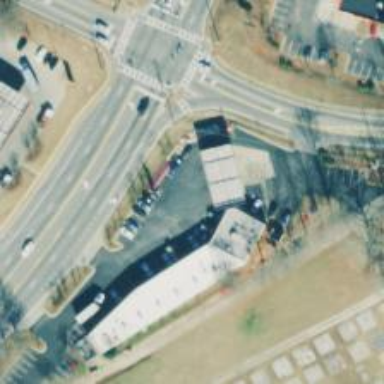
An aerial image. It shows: Convenience shop.